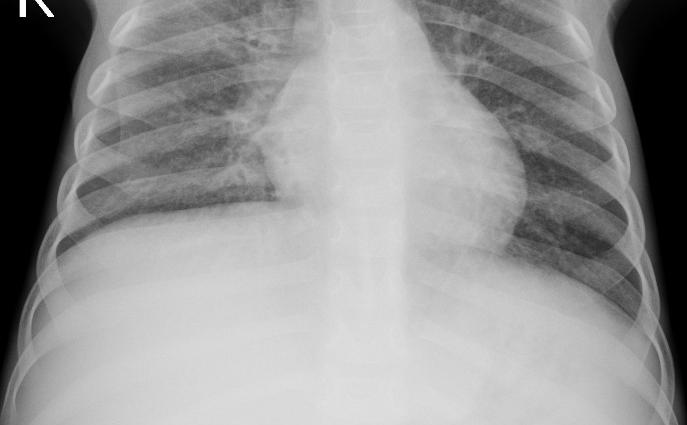
Diagnosis: PNEUMONIA